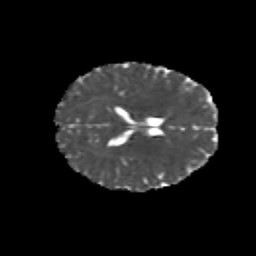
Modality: MD
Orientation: axial
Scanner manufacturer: siemens
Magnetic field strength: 3 T
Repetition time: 6.8 s
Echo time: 0.093 s